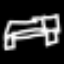
Label: bed